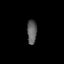
Tissue: lung
Cell type: Endothelial cells
Senescence score: 0.5696
Nuclear area (px): 231
Mean DAPI intensity: 94.234